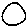
Label: circle